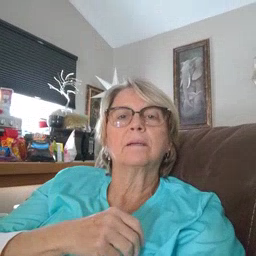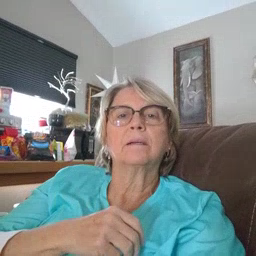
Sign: giraffe